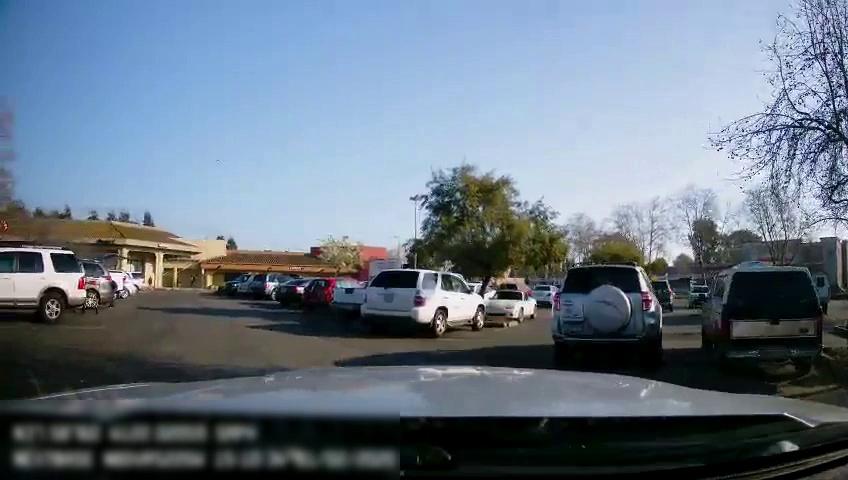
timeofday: Day
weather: Sunny
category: Drivable Space
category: Vehicles | SUV
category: Vehicles | Car
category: Vehicles | SUV
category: Vehicles | SUV
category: Vehicles | SUV
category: Vehicles | Car
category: Vehicles | Truck
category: Vehicles | Car
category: Vehicles | Car
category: Vehicles | SUV
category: Vehicles | SUV
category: Vehicles | SUV
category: Vehicles | Car
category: Vehicles | SUV
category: Vehicles | SUV
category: Vehicles | Car
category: Vehicles | SUV
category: Vehicles | Car
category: Vehicles | Truck
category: Pedestrians
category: Vehicles | SUV
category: Vehicles | SUV